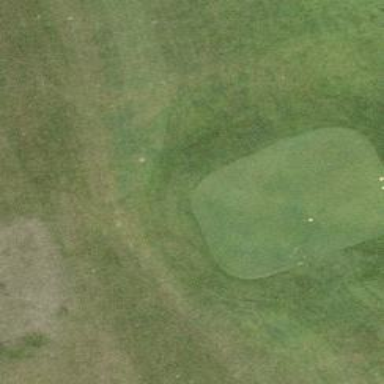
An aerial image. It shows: Golf tee.